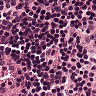
Metastatic tissue present: no